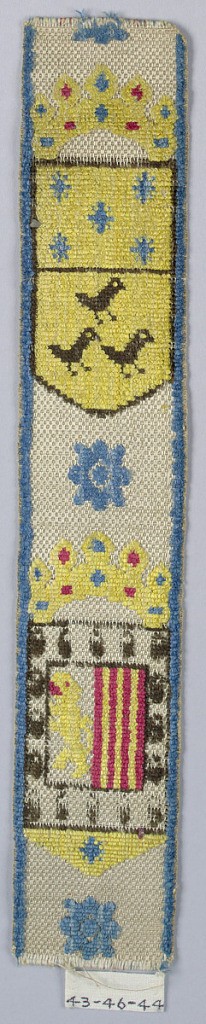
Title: Trimming
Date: early 19th century
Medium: White, black and colored silk in uncut velvet weave.
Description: Two shields, one showing three birds below five stars, and the other, a lion and red and yellow strips; crown above shields; ornaments between.  Red, yellow, blue, and black on white ground.